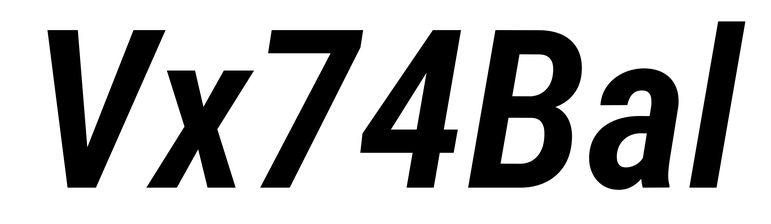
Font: Roboto-Italic_Condensed_SemiBold_Italic